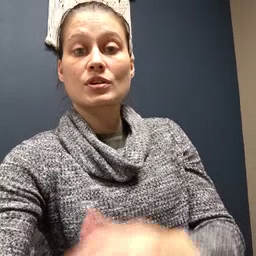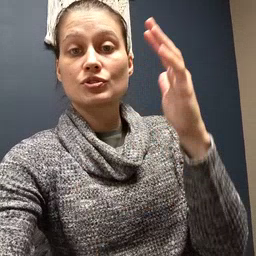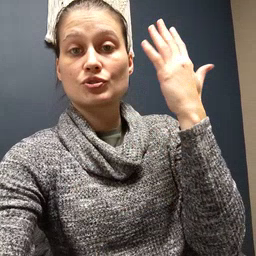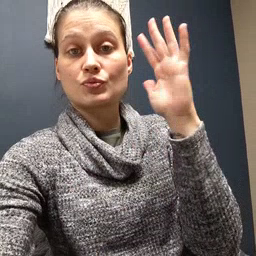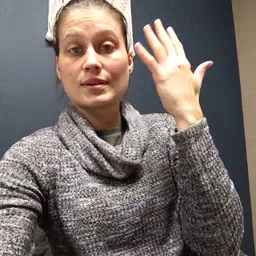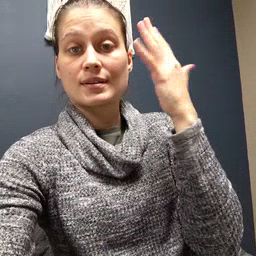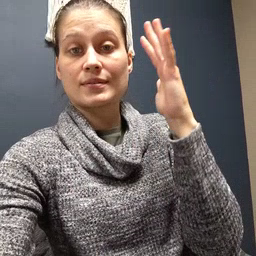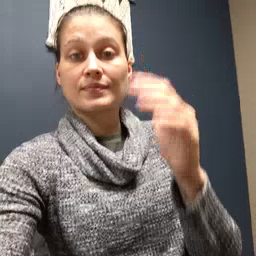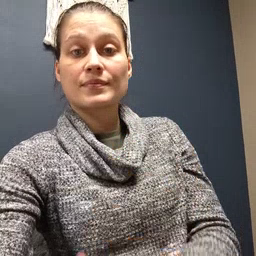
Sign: tree